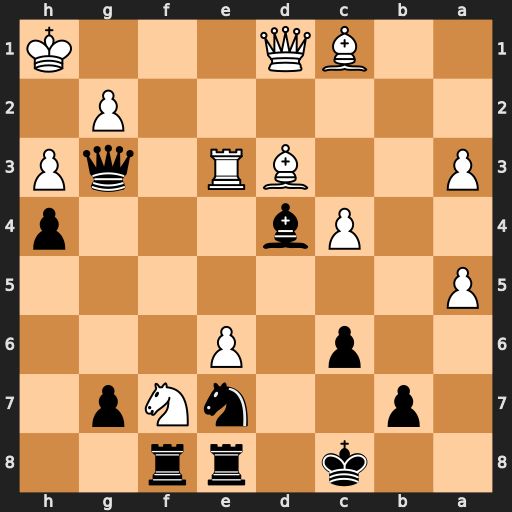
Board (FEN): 2k1rr2/1p2nNp1/2p1P3/P7/2Pb3p/P2BR1qP/6P1/2BQ3K
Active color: b
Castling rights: -
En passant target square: -
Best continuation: Bxe3 Bxe3 Qxe3